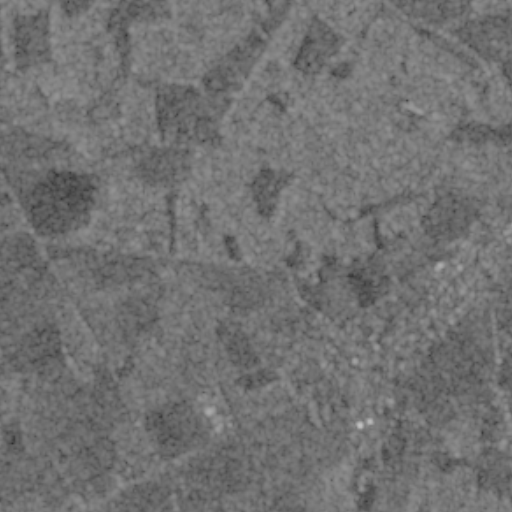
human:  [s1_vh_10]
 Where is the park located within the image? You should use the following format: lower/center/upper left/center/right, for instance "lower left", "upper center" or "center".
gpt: The park is located in the lower right of the image.
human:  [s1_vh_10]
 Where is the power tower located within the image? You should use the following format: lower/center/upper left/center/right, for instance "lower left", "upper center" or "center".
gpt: The power tower is located in the lower right of the image.
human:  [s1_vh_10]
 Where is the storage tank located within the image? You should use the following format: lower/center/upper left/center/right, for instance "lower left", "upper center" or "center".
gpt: The storage tank is located in the lower center of the image.
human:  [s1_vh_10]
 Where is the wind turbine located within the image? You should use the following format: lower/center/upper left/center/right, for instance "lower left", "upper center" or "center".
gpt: The wind turbine is located in the lower center of the image.
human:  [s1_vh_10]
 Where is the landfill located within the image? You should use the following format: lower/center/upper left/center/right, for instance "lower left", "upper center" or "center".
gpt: There is no landfill in the image.

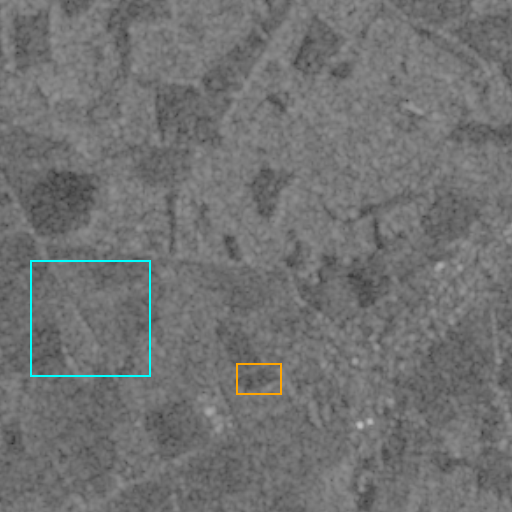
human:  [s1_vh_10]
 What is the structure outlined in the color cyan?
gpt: The structure outlined in cyan is a crop field.
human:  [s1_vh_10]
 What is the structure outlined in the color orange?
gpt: The structure outlined in orange is a park.
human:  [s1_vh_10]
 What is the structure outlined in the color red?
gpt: There is no red outline.